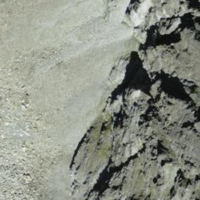
EUNIS habitat code: 48
Species observed at this site:
Phoenicurus ochruros
Anthus spinoletta